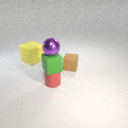
small red rubber cylinder below small purple metal sphere